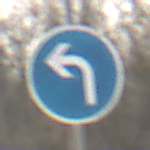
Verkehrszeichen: VorgeschriebeneFahrtrichtungLinks
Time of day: MorningAfternoon
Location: Outdoor (Nature)
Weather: PartlyCloudy
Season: Winter
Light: Natural